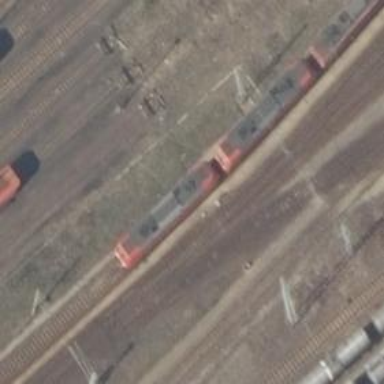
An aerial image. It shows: Railway switch.